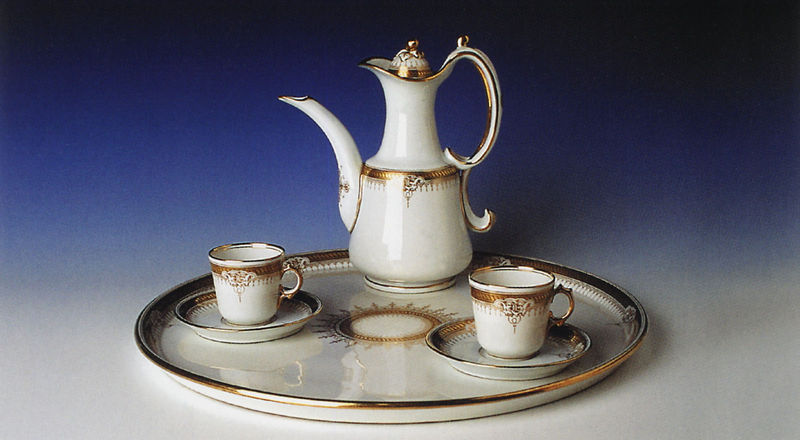
Titel: Gräflich Thun’sche Porzellanfabrik: Teile eines Mokkaservices (Kanne, zwei Tassen mit Untertasse und eine Platte)
Institution: Nürnberg, Germanisches Nationalmuseum
Schlagwörter: blau, weiß, braun, muster, ornament, tablett, teller, sonne, gold, kreis, rund, henkel, kanne, keramik, zwei, rand, kaffee, glanz, dekor, tasse, tee, glatt, dünn, fotografie, griff, deckel, tablet, porzellan, vergoldet, strahlen, schlicht, geschirr, kaffeekanne, service, untertasse, tassen, untertassen, schnörkel, teekanne, balu, kaffe, goldrand, meissen, kannen, unterteller, tülle, ausguss, verziehrung, tete a tete, kane, ornamentband, kaffeegeschirr, zotte, 19. jahrhundert, c-haken, rand+, porzellan weiß gold dekor tableett